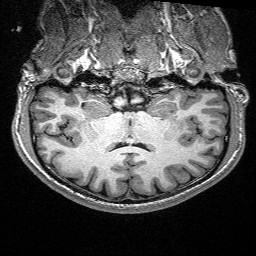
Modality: T1w
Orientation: sagittal
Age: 22
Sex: male
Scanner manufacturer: siemens
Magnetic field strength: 3 T
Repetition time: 2.4 s
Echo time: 0.03 s